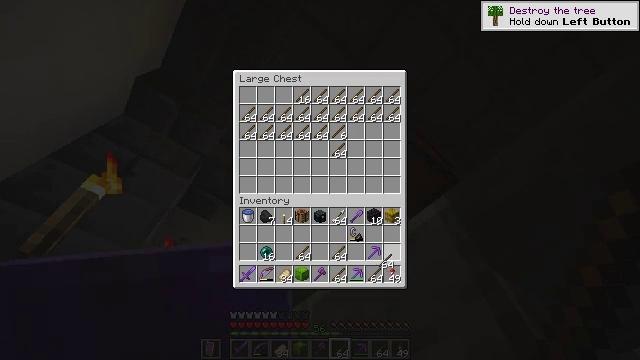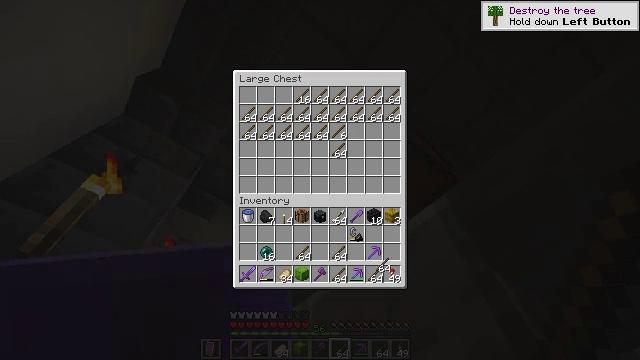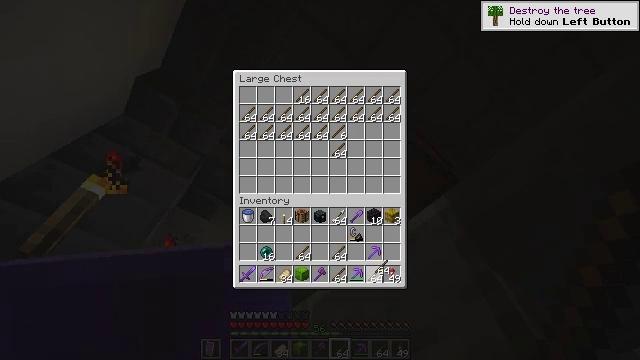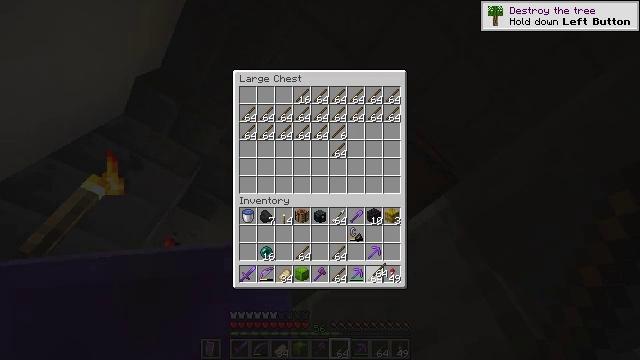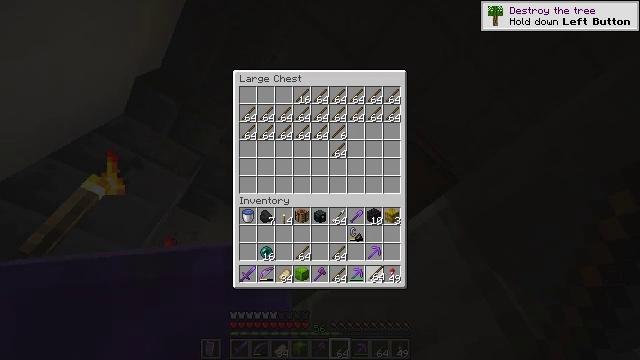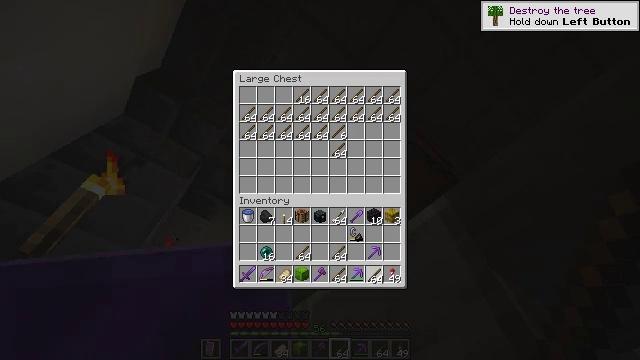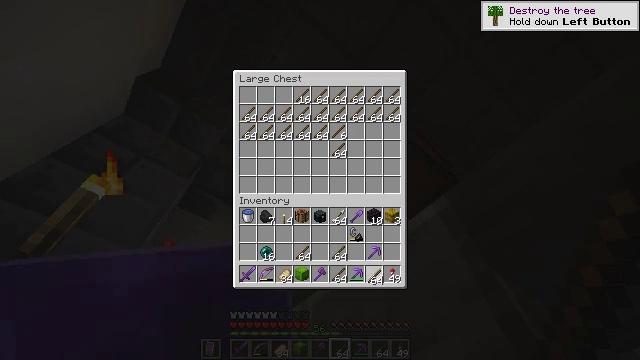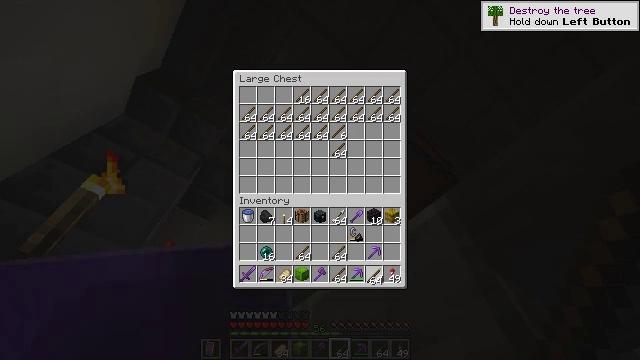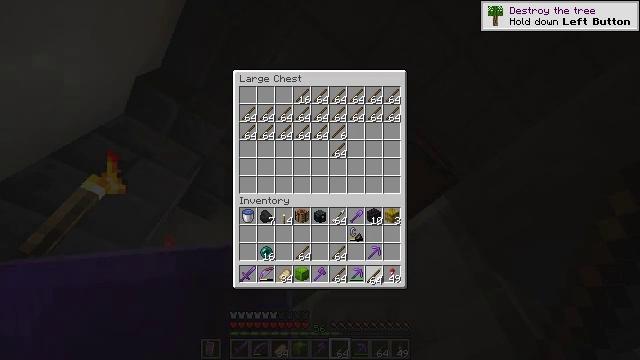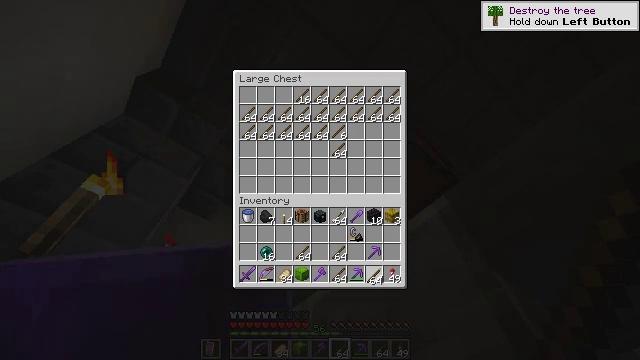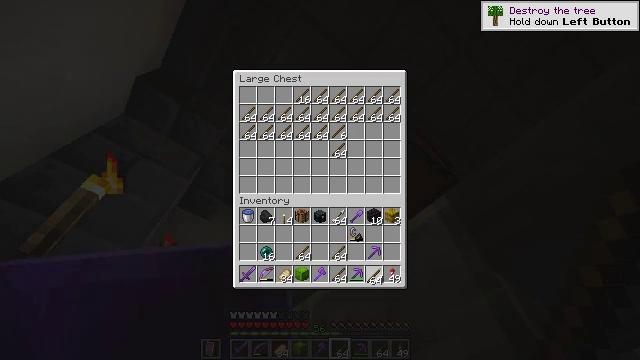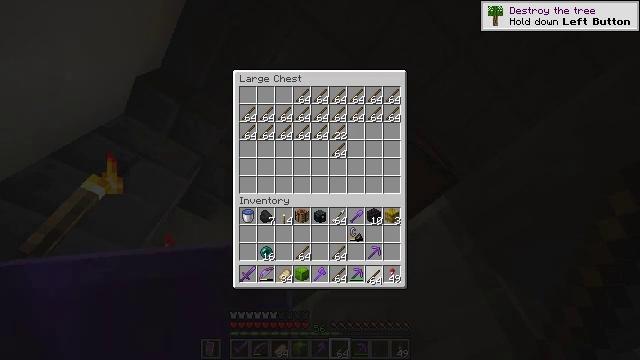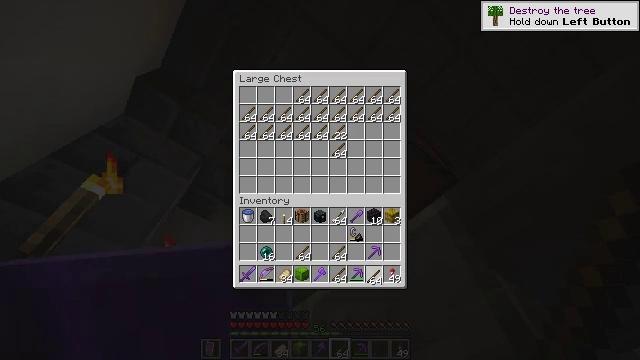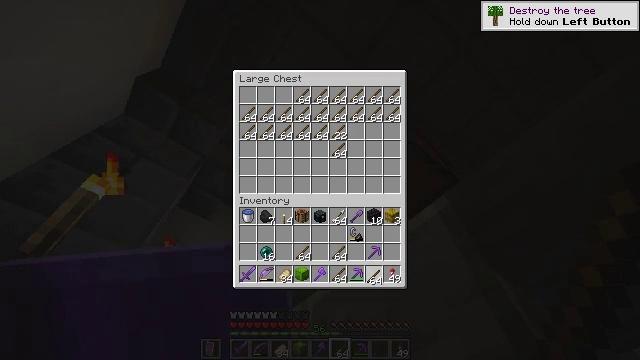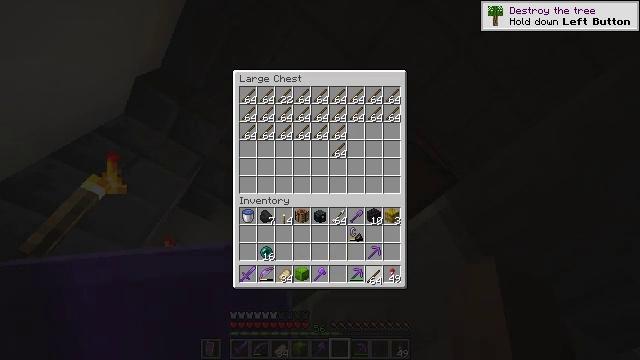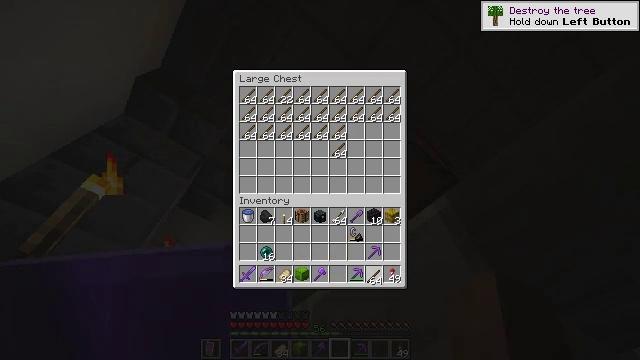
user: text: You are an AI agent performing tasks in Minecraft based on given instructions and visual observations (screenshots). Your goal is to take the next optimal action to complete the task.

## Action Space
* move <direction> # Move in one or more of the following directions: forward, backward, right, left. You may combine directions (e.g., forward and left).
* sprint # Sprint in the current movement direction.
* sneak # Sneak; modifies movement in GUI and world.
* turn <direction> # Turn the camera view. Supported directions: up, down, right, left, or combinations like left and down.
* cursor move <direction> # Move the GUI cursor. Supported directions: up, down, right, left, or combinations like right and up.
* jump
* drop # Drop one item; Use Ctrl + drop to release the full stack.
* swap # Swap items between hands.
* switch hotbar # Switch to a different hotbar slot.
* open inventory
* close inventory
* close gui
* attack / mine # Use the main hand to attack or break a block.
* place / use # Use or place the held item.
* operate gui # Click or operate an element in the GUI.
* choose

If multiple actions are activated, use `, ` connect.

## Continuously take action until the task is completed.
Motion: motion action
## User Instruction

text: Attack the lime shulker box to collect its contents.
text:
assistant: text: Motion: no_op
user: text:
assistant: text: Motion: no_op
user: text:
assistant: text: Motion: no_op
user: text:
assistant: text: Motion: sneak
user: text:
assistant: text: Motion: sneak
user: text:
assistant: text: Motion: sneak
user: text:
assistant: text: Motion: sneak
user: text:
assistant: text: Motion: sneak, attack / mine
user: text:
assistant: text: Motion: sneak, attack / mine
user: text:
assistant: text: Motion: sneak, attack / mine
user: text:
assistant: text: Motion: sneak
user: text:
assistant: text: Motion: sneak, attack / mine
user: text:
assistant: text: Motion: sneak, attack / mine
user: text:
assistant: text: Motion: sneak
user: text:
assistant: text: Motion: sneak, attack / mine
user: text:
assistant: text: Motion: sneak, attack / mine
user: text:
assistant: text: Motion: sneak, attack / mine
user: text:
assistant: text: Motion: sneak
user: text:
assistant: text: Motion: sneak
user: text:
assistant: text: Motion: sneak
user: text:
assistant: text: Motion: sneak
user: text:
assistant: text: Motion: sneak
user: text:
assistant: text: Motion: sneak, turn up
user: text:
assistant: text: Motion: turn up
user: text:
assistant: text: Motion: turn up
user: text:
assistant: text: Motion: turn up
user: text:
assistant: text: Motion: turn up
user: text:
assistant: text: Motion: no_op
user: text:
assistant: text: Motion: no_op
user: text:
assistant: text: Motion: turn up